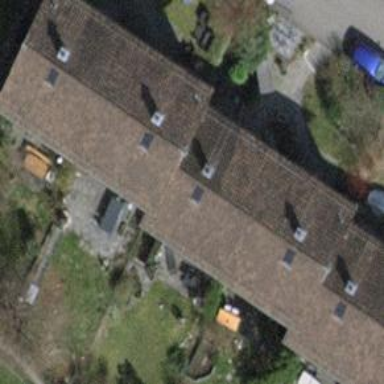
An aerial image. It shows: Semidetached house with gabled roof.